Aerial crown-view tile of a tropical tree (Barro Colorado Island, Panama), acquired 20250317:
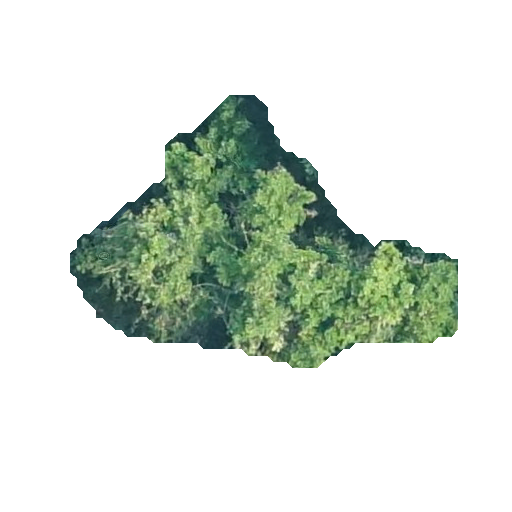
Species: Beilschmiedia tovarensis
GBIF accepted scientific name: Beilschmiedia tovarensis
Crown area: 88.212 m²